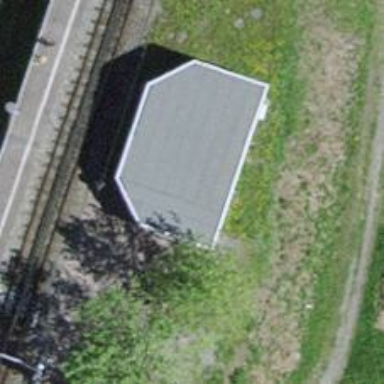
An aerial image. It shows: Railway halt station for public transport.